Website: crate-barrel
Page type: review-order
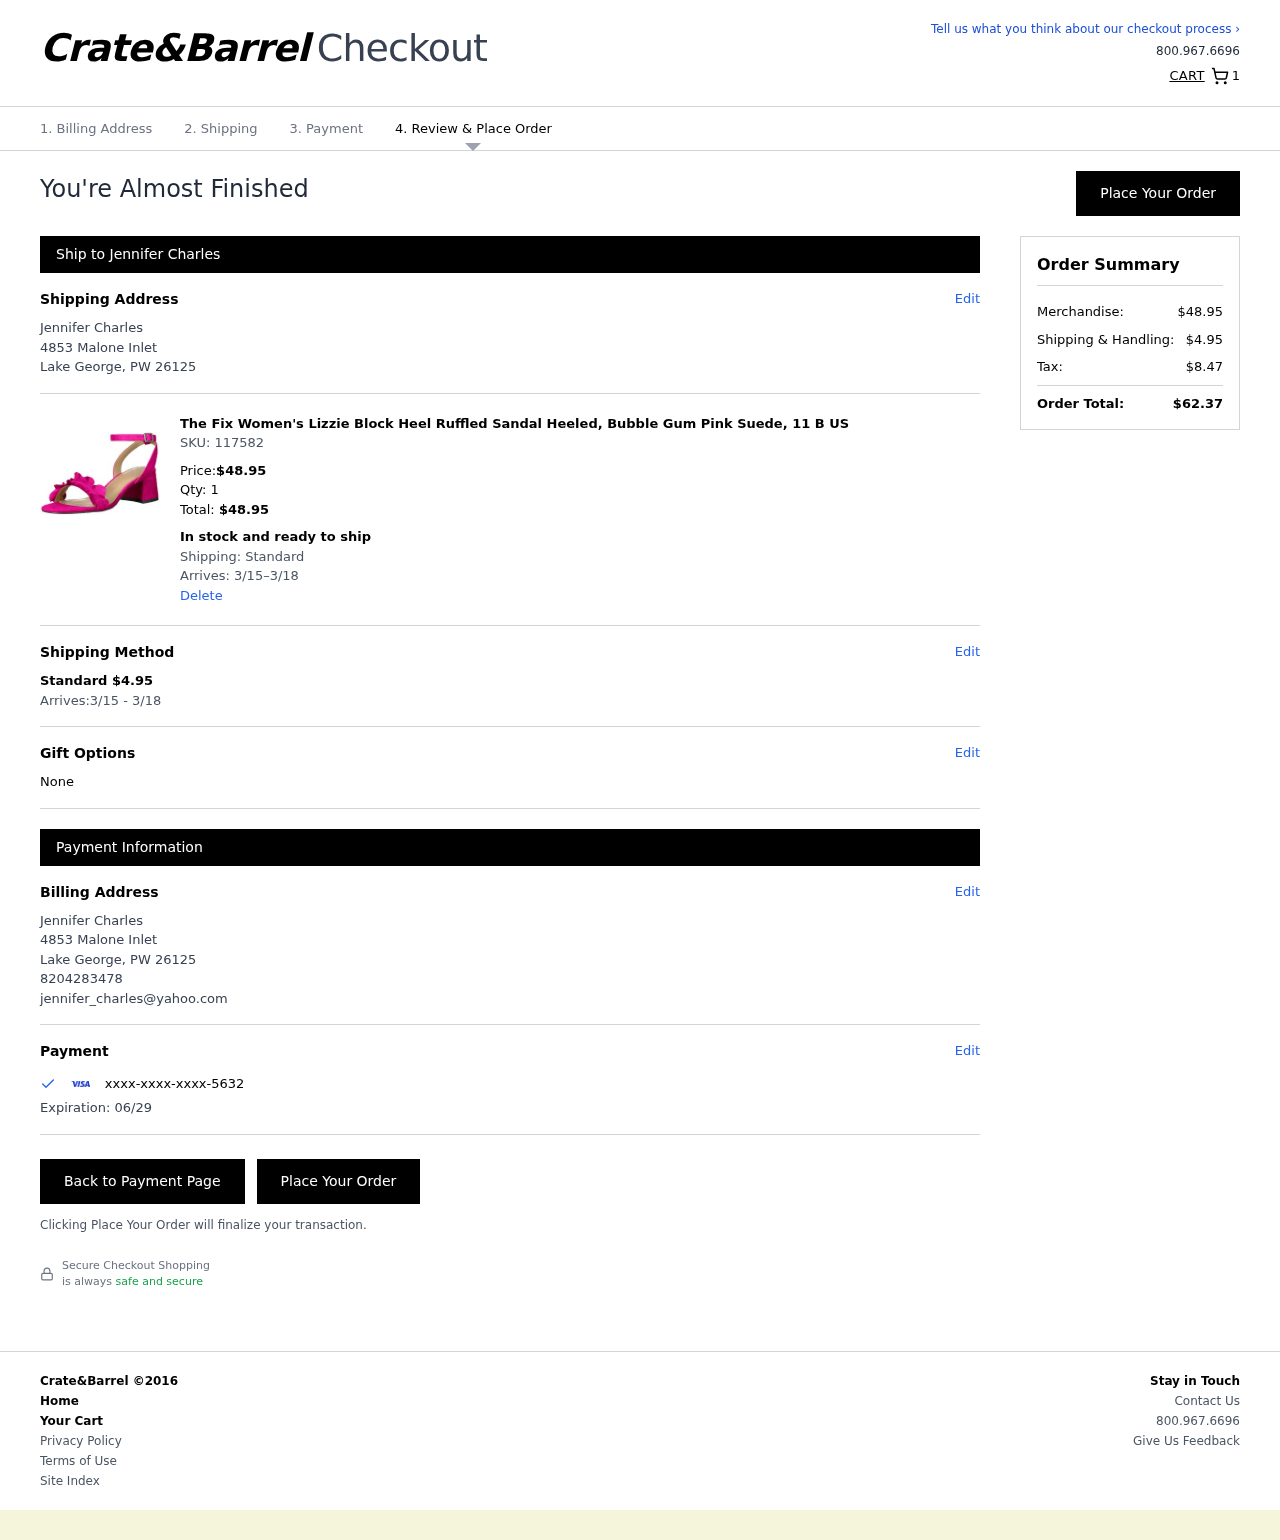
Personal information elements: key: PII_CARD_EXPIRY
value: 06/29
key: PII_CARD_LAST4
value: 5632
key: PII_EMAIL
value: jennifer_charles@yahoo.com
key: PII_FULLNAME
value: Jennifer Charles
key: PII_PHONE
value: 8204283478
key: PII_FIRSTNAME
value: Jennifer
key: PII_LASTNAME
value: Charles
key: PII_FULLNAME2
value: Jennifer Charles
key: PII_FULLNAME3
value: Jennifer Charles
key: PII_FIRSTNAME2
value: Jennifer
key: PII_FIRSTNAME3
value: Jennifer
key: PII_LASTNAME2
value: Charles
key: PII_LASTNAME3
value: Charles
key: PII_FIRSTNAME_DERIVED
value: Jennifer
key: PII_LASTNAME_DERIVED
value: Charles
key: PII_FULLNAME_DERIVED
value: Jennifer Charles
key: PII_NAME_FULL_DERIVED
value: Jennifer Charles
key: PII_STREET
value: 4853 Malone Inlet
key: PII_CITY
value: Lake George
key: PII_STATE_ABBR
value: PW
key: PII_STATE
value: PW
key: PII_POSTCODE
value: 26125
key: PII_POSTCODE_FULL
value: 26125
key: PII_POSTCODE_NUMERIC
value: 26125
Product elements: key: PRODUCT1_NAME
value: The Fix Women's Lizzie Block Heel Ruffled Sandal Heeled, Bubble Gum Pink Suede, 11 B US
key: PRODUCT1_PRICE
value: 48.95
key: PRODUCT1_QUANTITY
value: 1
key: PRODUCT1_TOTAL
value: $48.95
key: PRODUCT_SKU_ID
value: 117582
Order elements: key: ORDER_NUM_ITEMS
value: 1
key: ORDER_DELIVERY_RANGE
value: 3/15–3/18
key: ORDER_SHIPPING_COST2
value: $4.95
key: ORDER_DELIVERY_RANGE2
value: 3/15 - 3/18
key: ORDER_SUBTOTAL
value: $48.95
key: ORDER_SHIPPING_COST3
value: $4.95
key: ORDER_TAX
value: $8.47
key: ORDER_TOTAL
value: $62.37